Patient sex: F
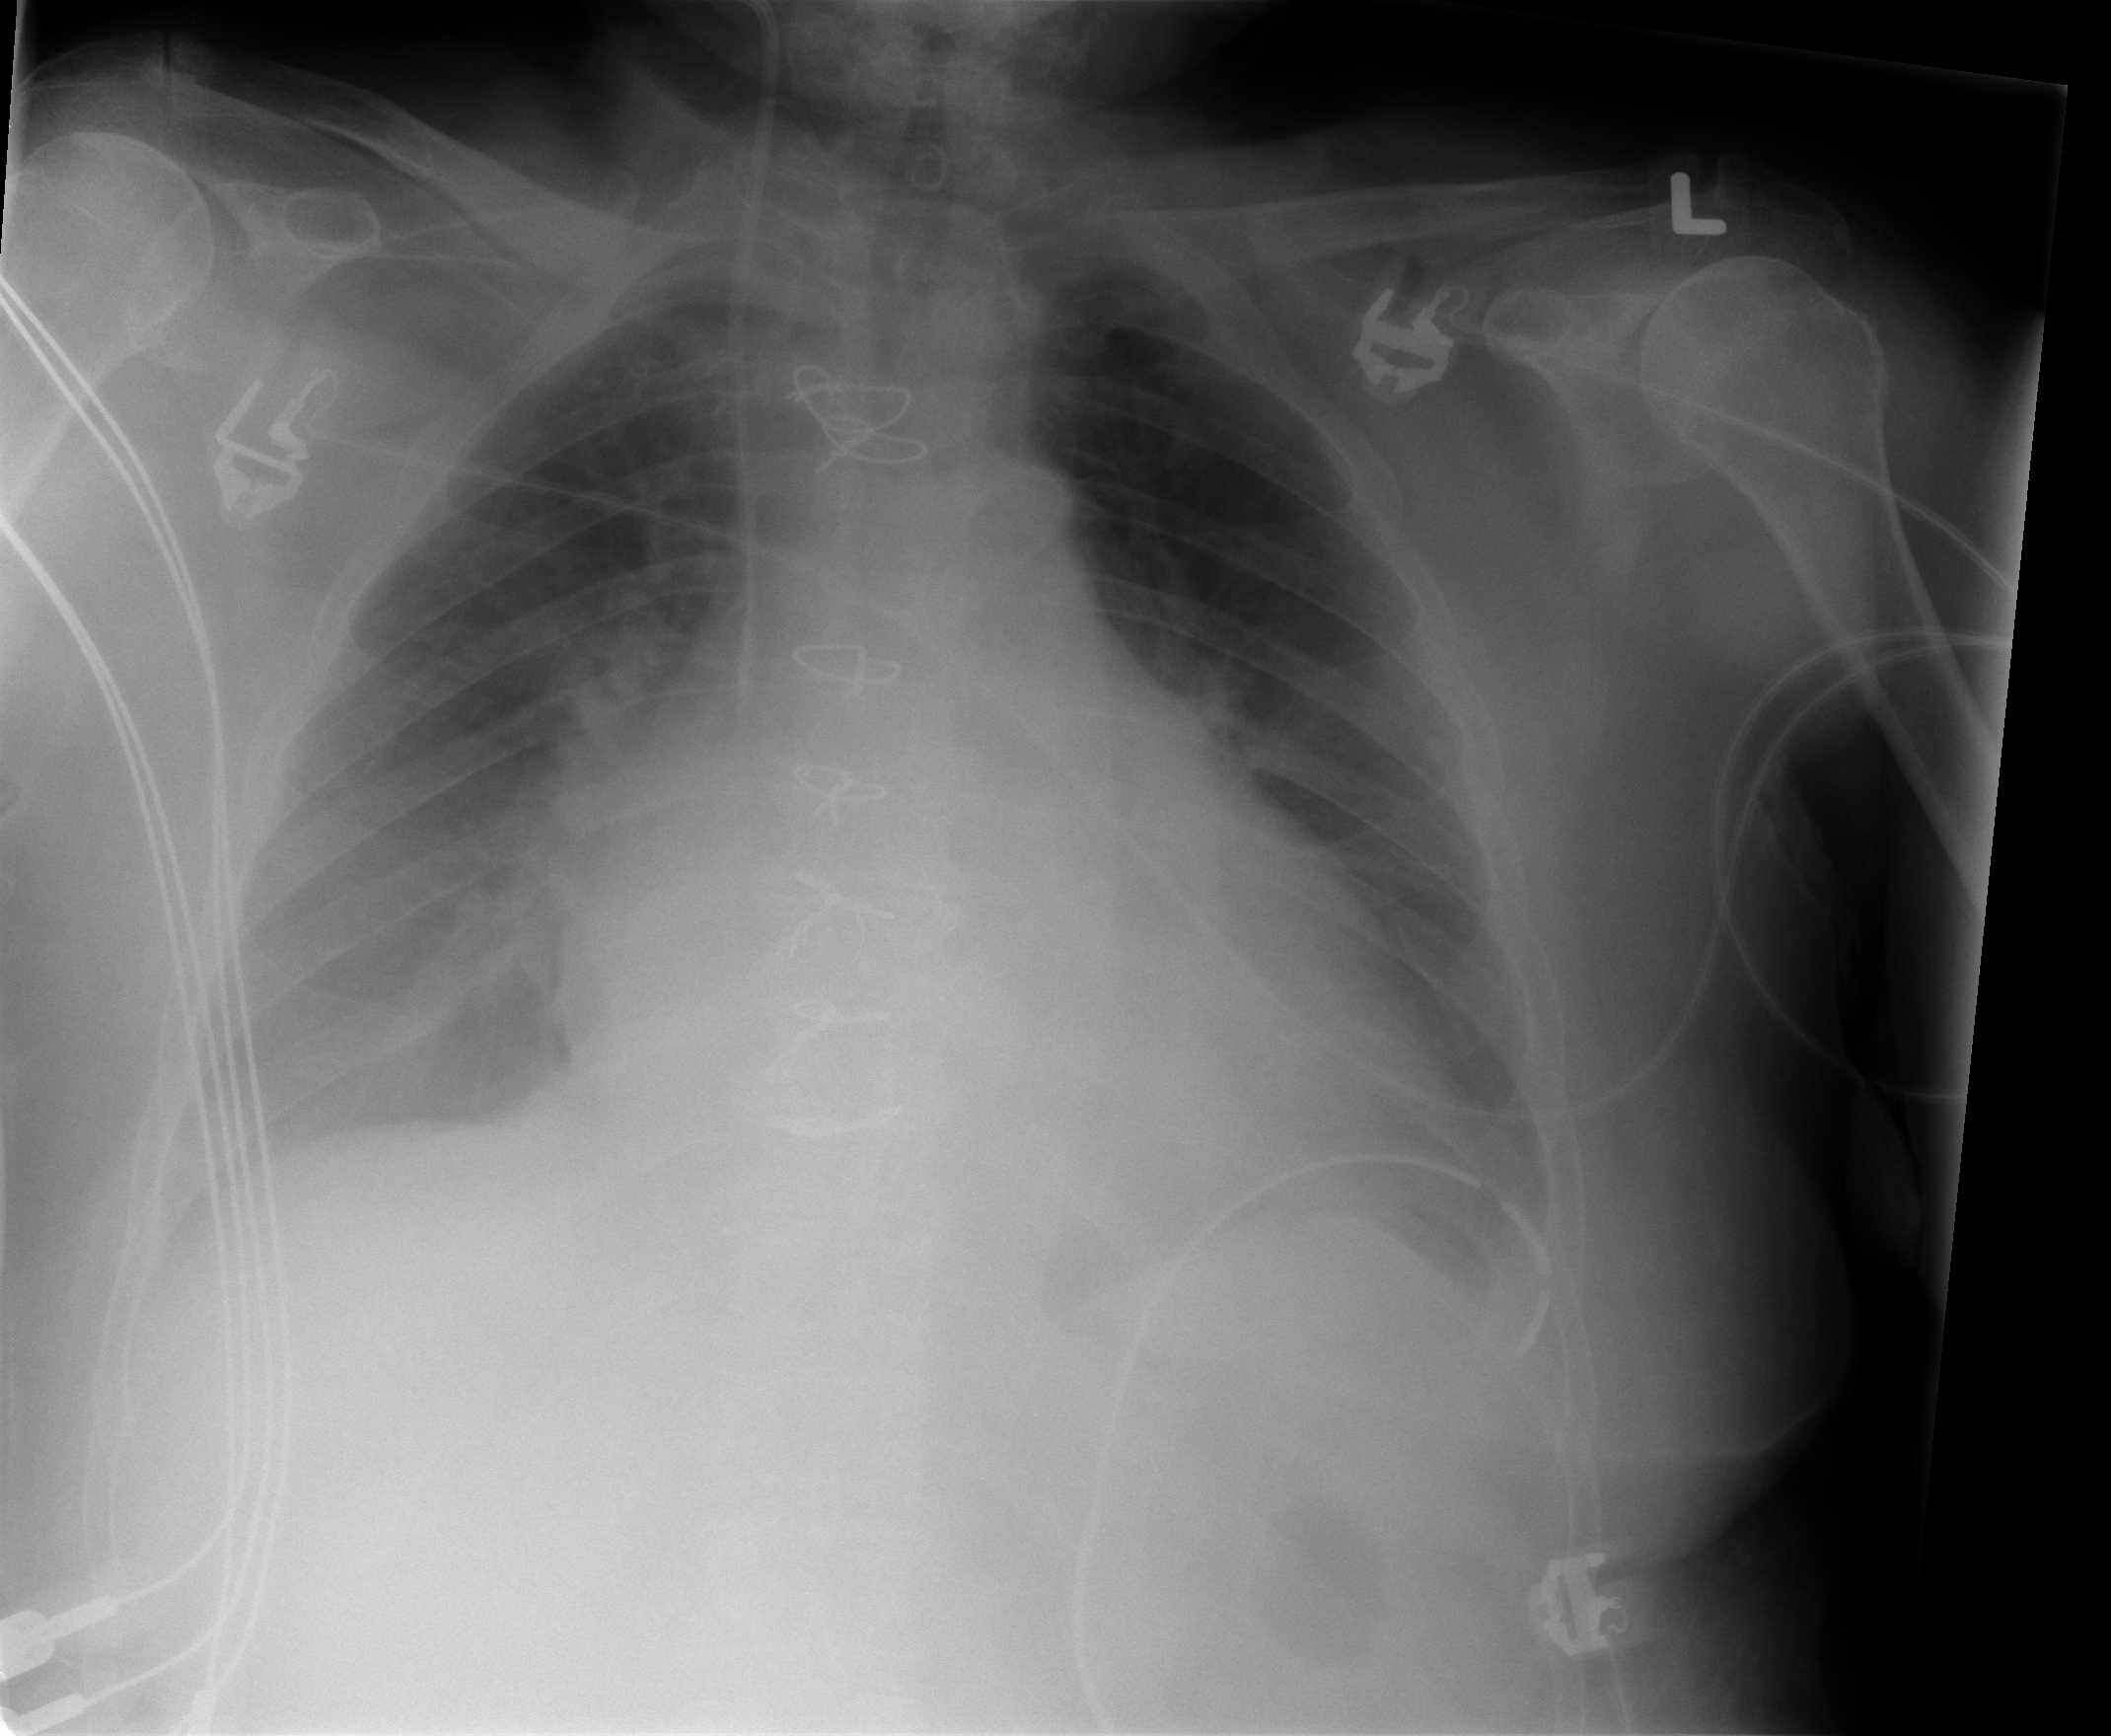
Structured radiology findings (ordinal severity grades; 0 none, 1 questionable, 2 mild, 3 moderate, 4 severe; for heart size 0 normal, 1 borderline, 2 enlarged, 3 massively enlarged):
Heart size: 2
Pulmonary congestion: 2
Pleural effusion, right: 2
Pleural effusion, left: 2
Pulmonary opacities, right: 0
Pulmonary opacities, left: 1
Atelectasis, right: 2
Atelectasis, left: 2